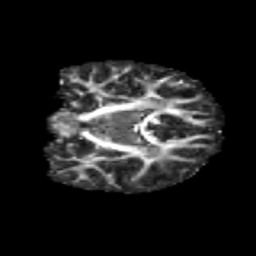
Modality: FA
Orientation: coronal
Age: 11
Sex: male
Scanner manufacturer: siemens
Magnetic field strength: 3 T
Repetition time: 3.8 s
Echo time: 0.07 s